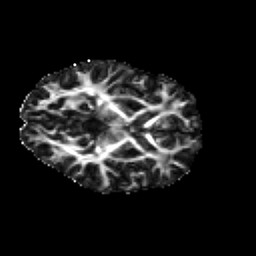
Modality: FA
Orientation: axial
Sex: female
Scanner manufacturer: siemens
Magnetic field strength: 3 T
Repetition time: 5 s
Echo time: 0.071 s